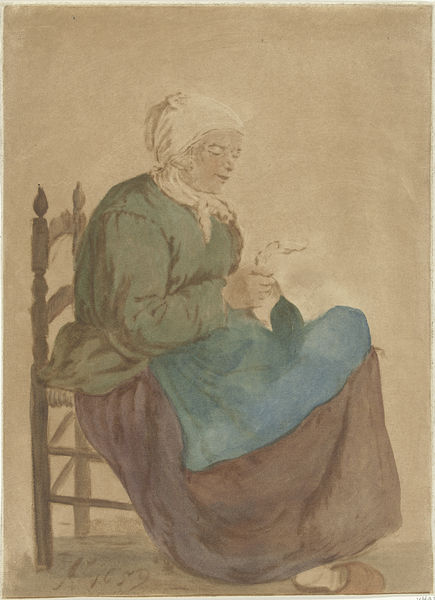
Titel: Lezende oude vrouw
Künstler: Jurriaan Cootwijck
Standort: Amsterdam
Institution: Rijksmuseum
Schlagwörter: blau, gemälde, grün, frau, stuhl, rot, rock, bluse, papier, bäuerin, kopftuch, pantoffel, paantoffel